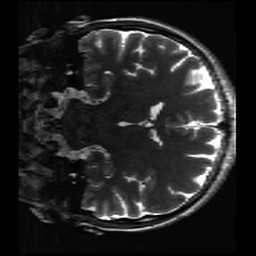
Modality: inplaneT2
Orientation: coronal